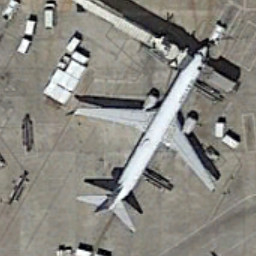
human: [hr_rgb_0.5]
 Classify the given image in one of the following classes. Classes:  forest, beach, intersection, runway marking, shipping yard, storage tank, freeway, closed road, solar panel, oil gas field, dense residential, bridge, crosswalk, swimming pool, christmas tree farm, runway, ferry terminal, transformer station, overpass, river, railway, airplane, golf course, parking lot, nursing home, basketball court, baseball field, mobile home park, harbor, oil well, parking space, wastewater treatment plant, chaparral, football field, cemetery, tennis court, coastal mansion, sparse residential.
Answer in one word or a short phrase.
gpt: airplane